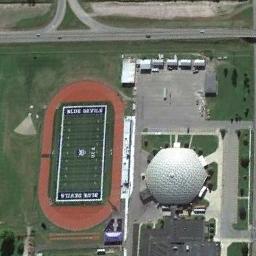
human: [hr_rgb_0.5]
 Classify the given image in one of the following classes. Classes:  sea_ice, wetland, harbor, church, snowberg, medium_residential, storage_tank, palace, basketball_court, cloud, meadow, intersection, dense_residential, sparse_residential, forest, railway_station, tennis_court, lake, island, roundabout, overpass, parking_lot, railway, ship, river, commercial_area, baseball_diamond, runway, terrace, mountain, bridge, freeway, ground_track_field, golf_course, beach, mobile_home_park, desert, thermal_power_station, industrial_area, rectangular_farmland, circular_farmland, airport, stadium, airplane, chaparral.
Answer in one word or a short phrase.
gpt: ground_track_field